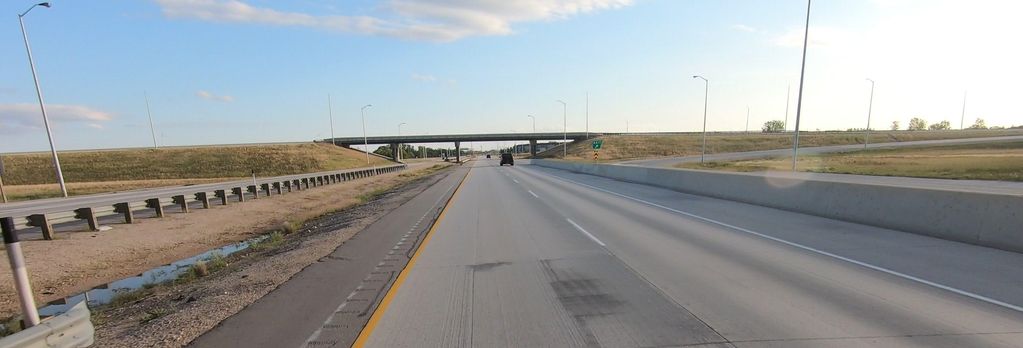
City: winnipeg